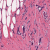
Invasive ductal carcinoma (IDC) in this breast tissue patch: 0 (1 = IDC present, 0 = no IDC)